Interaction volume radius: 5 \u00c5
Interaction volume height: 20 \u00c5
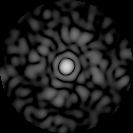
Disorder parameter: 0.809